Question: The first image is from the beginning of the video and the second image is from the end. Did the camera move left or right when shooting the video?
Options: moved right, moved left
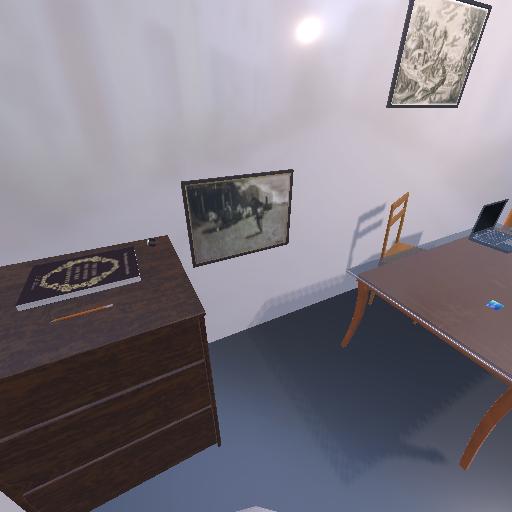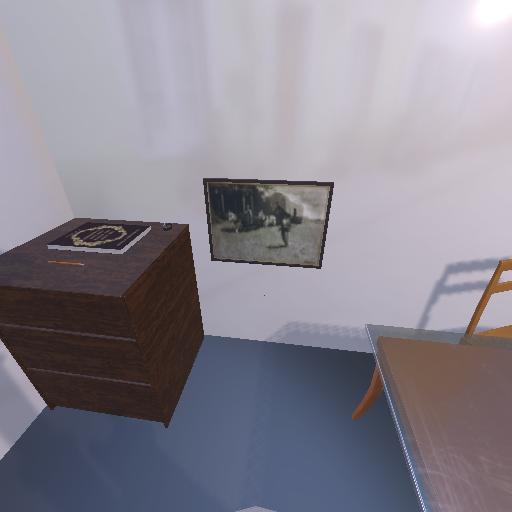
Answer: moved right